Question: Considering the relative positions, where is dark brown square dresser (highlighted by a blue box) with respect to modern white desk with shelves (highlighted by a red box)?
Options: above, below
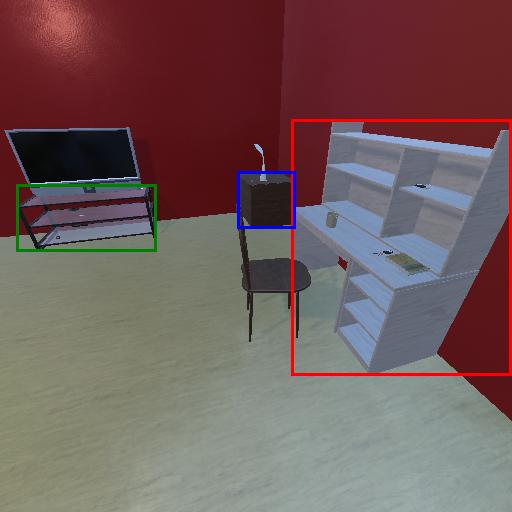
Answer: above